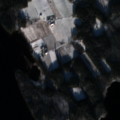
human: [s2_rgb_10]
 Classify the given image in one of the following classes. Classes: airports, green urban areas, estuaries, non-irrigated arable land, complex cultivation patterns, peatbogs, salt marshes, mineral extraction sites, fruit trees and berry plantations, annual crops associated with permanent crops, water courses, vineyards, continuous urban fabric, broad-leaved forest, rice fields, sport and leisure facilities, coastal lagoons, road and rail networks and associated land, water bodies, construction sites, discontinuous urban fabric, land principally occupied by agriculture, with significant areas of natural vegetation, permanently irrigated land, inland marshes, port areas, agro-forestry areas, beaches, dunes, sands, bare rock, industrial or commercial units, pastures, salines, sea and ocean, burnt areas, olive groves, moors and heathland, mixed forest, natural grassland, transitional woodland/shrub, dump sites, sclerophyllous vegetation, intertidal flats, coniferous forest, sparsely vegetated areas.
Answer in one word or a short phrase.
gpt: non-irrigated arable land, land principally occupied by agriculture, with significant areas of natural vegetation, coniferous forest, water bodies